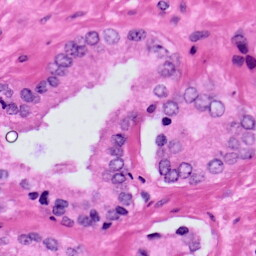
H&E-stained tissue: Prostate